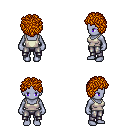
a pixel art fantasy rpg character, female body template, dark elf, purple skin, white pirate shirt, metal pants, dark blonde curly afro hairstyle, four views (front, back, left, right), 2x2 character sprite sheet, small pixel art, hard edges, no anti-aliasing